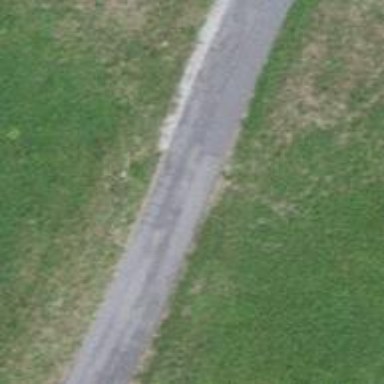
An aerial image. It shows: Unclassified road with concrete surface.